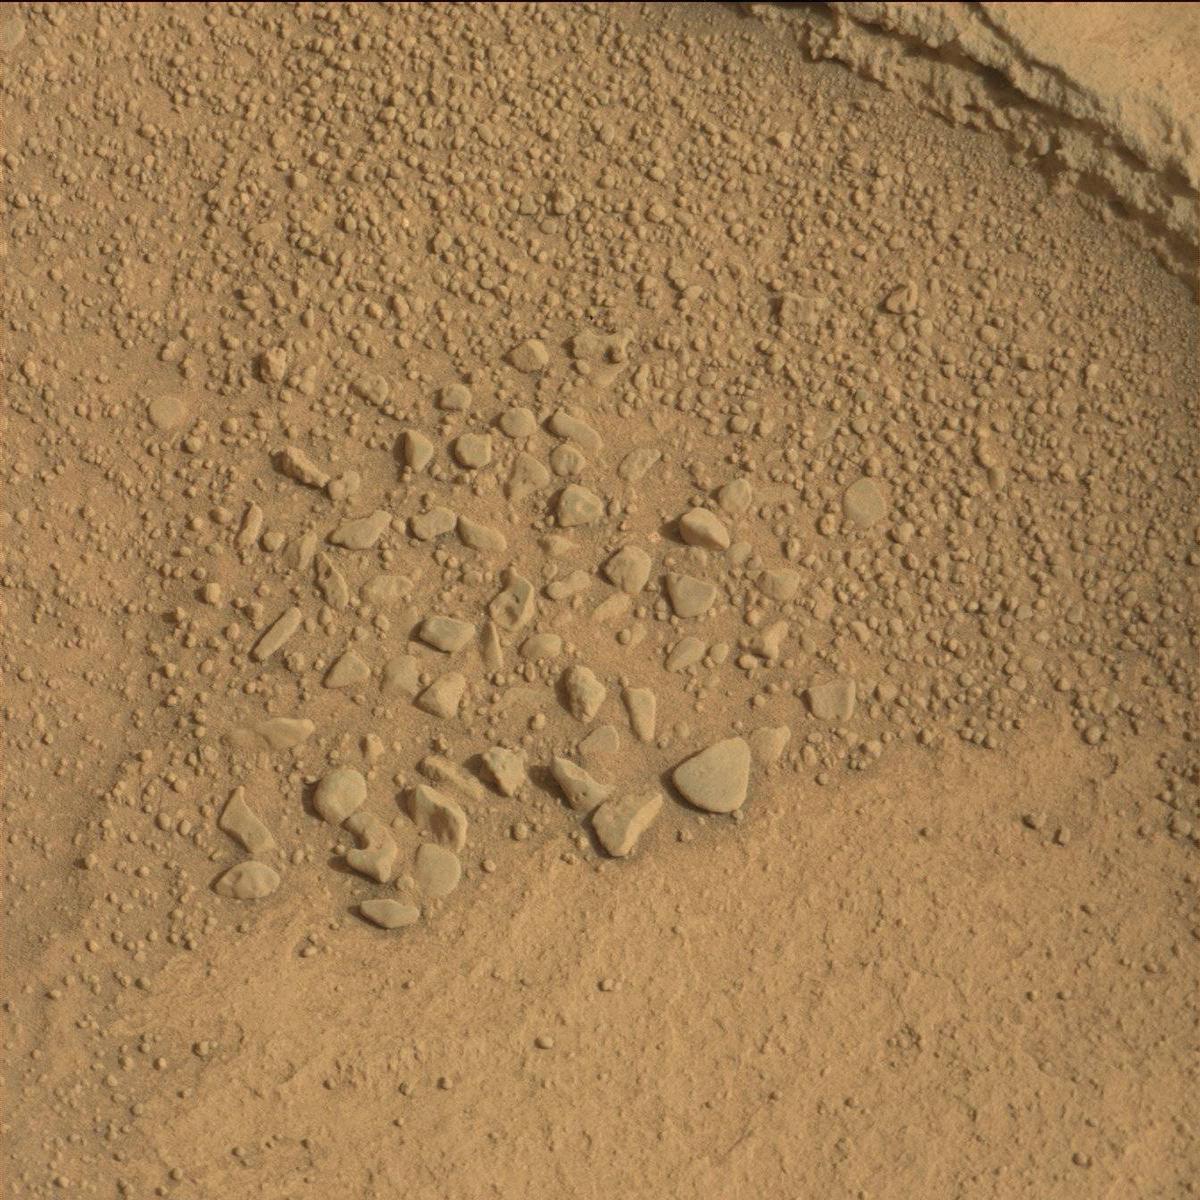
Terrain classes present: Bedrock, Rock, Sand / Soil